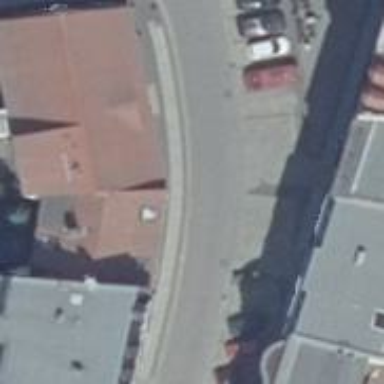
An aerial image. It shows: Residential road with asphalt surface. There is diagonal parking on the left side.